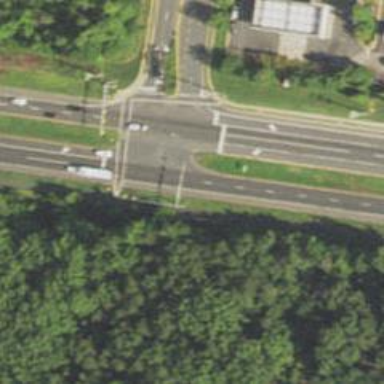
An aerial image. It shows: Expressway with asphalt surface categorized as trunk highway.